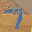
Label: 7